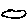
Label: cloud